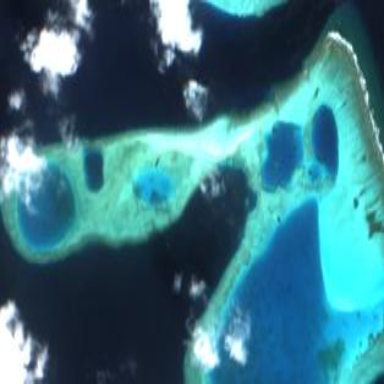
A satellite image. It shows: Natural coral reef.